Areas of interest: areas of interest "Phoenix Garden"
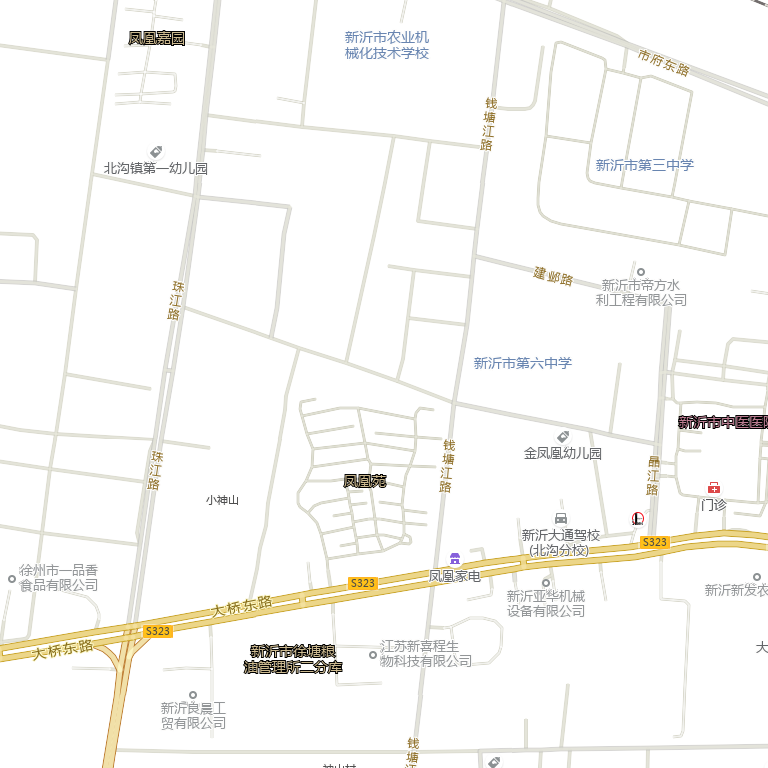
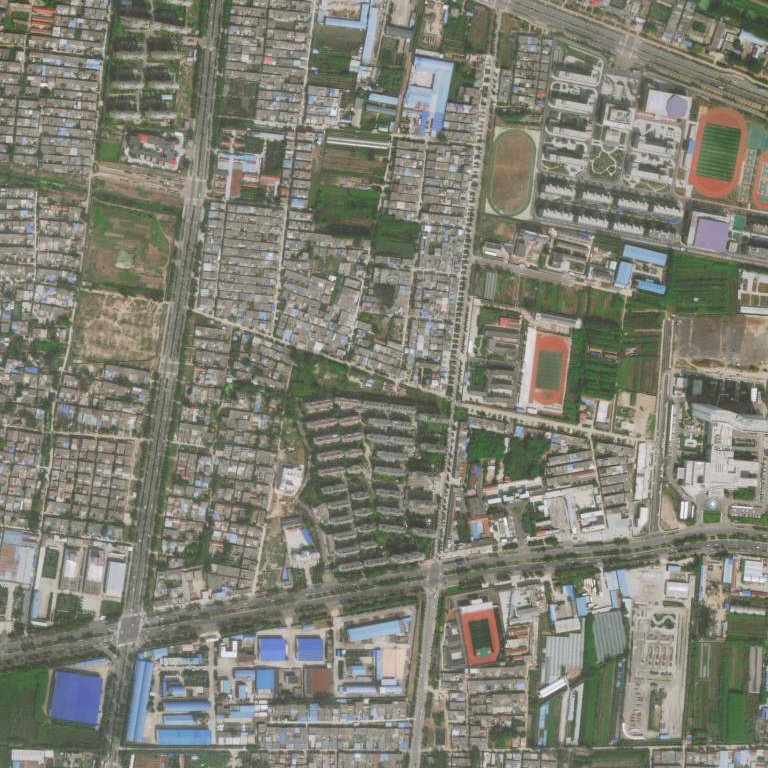